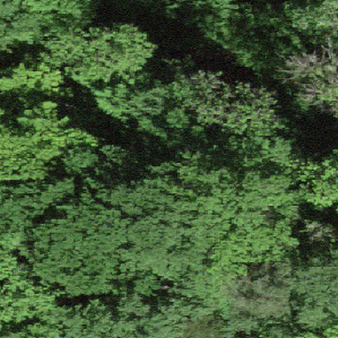
Label: other